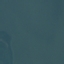
Label: SeaLake